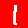
Digit: 1